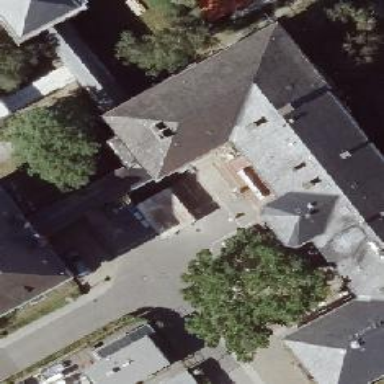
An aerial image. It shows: View of roof with edges.